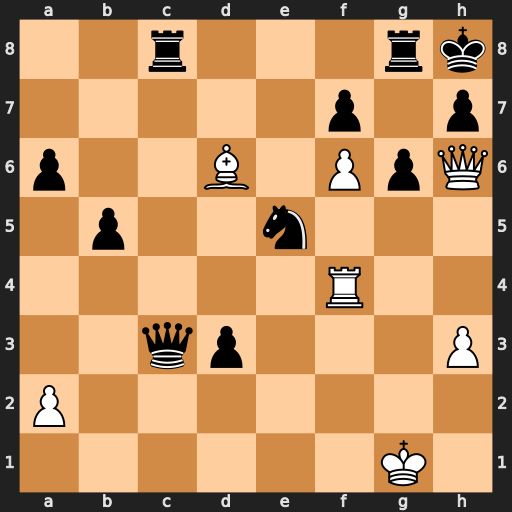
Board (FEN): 2r3rk/5p1p/p2B1PpQ/1p2n3/5R2/2qp3P/P7/6K1
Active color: w
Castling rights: -
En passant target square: -
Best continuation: Qxh7+ Kxh7 Rh4#